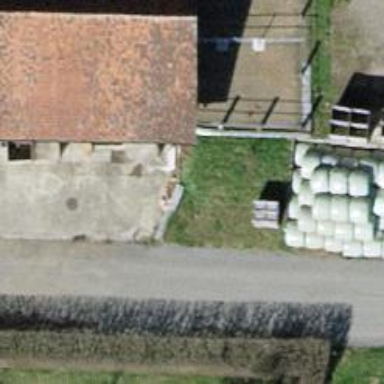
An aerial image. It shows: Farm shop.